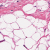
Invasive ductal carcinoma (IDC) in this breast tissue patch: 0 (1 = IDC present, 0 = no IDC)